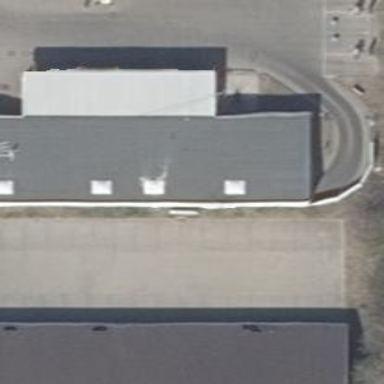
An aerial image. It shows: Building serving as car wash facility.